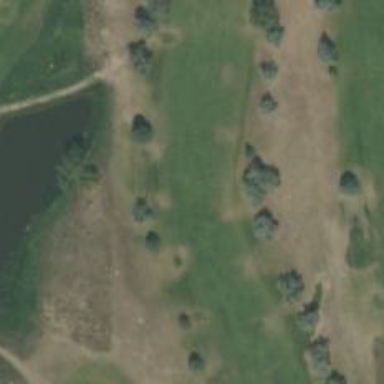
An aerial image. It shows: Golf hole.